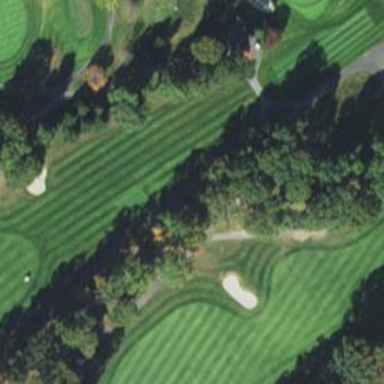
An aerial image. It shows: Service road used as golf cart path.